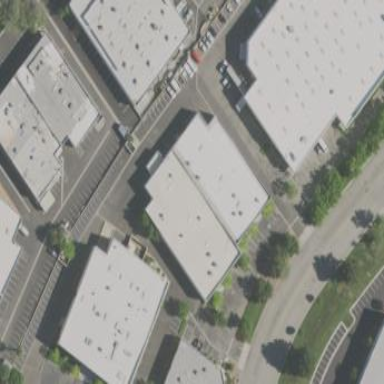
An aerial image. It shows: Warehouse building.